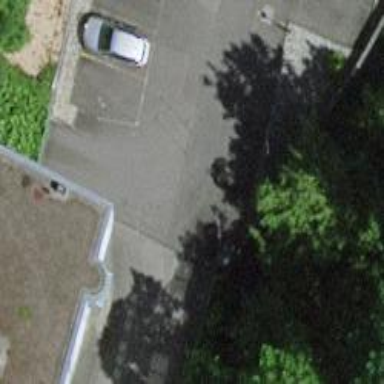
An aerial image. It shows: Road serving as parking aisle.